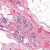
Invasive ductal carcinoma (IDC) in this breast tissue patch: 0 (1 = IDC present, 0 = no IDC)